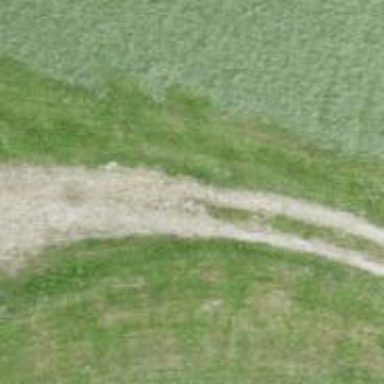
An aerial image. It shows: Gravel track with grade3 tracktype.